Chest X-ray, AP view. Patient: 52 years old, sex M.
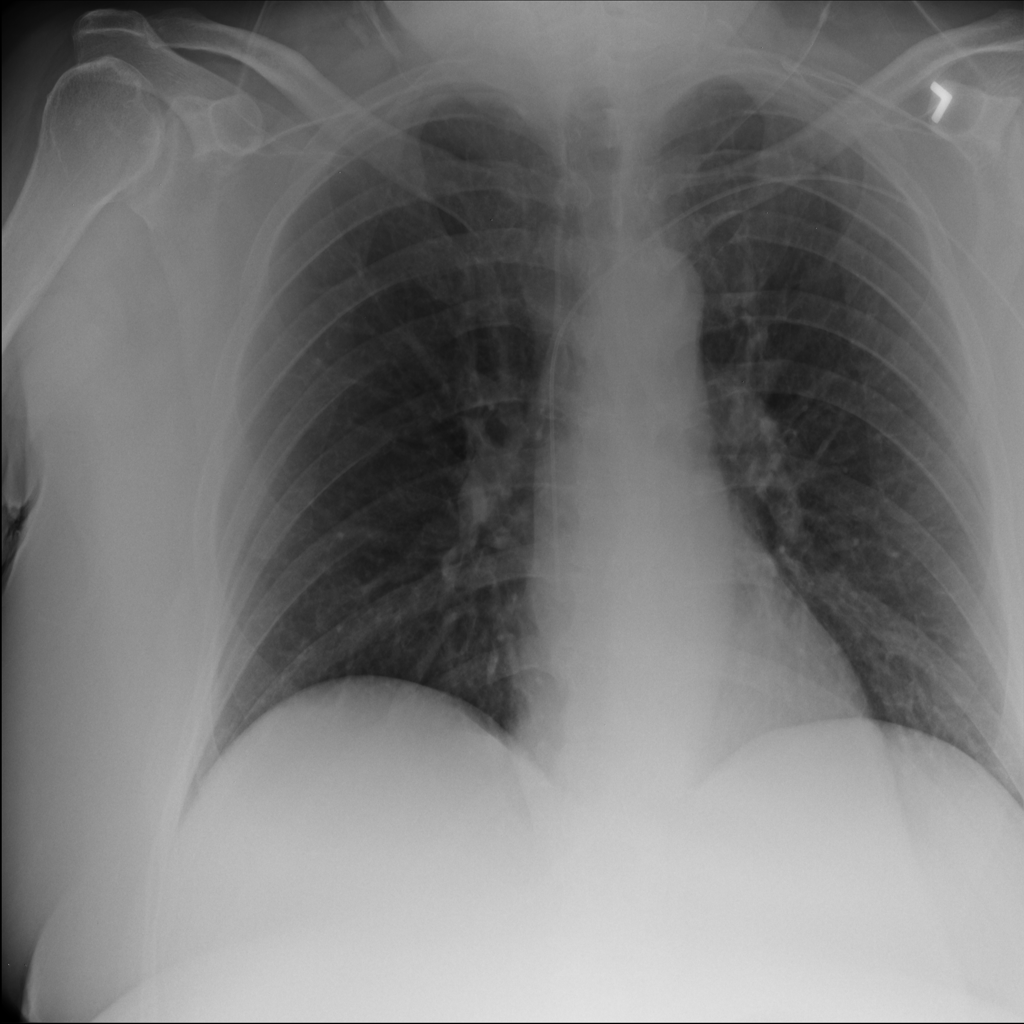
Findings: No Finding